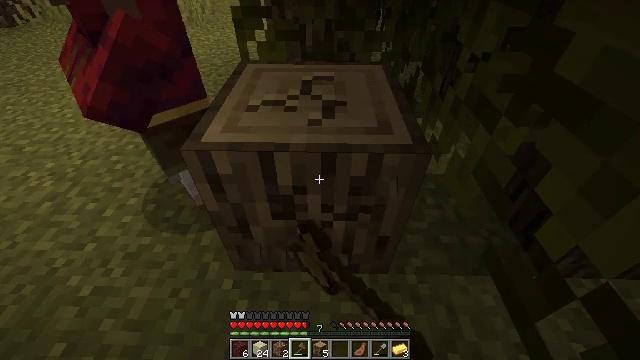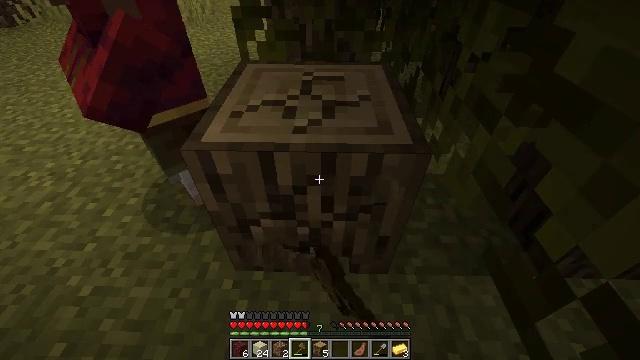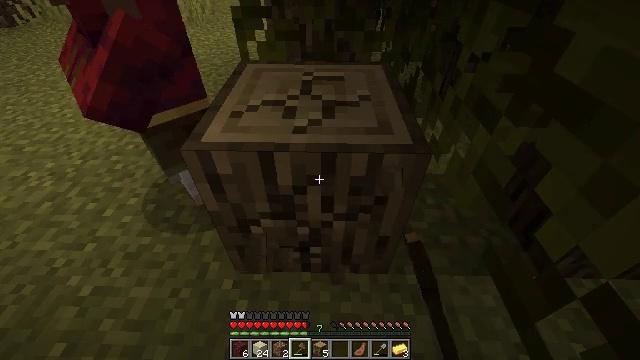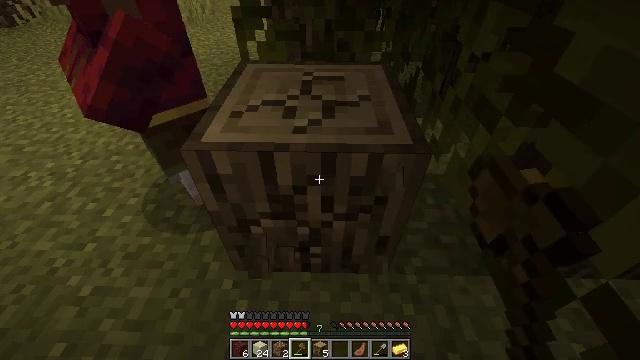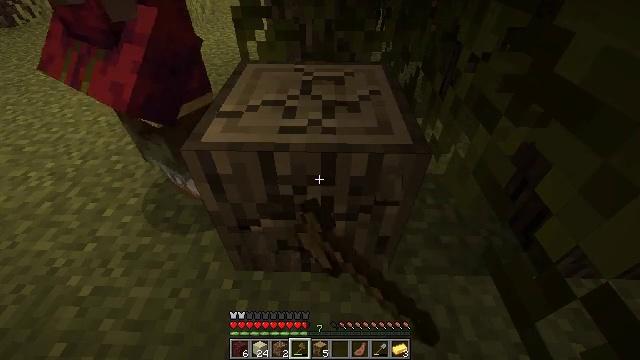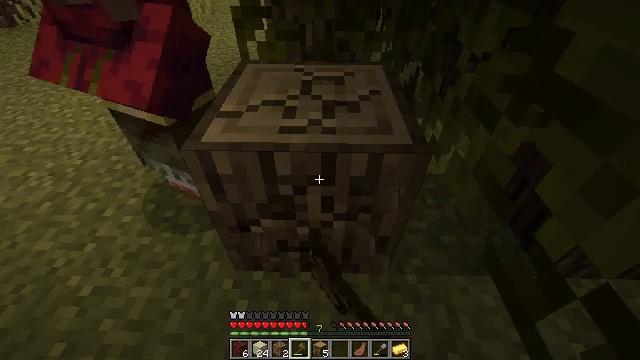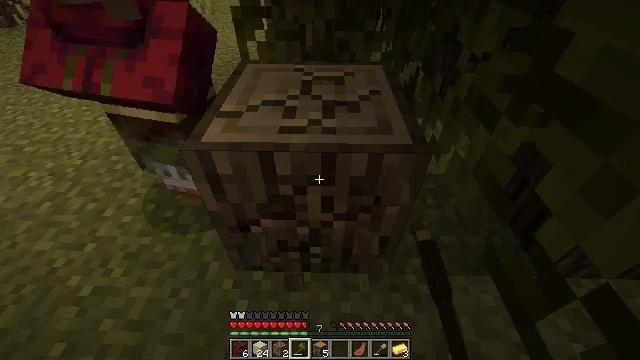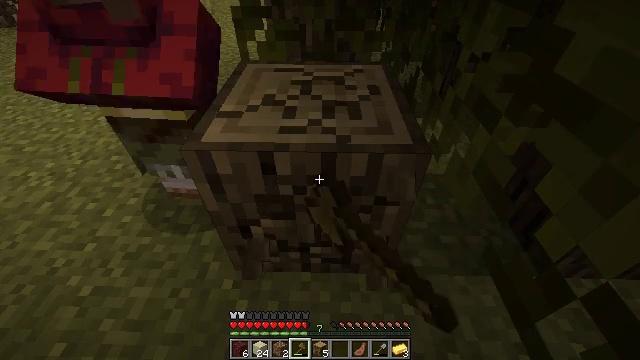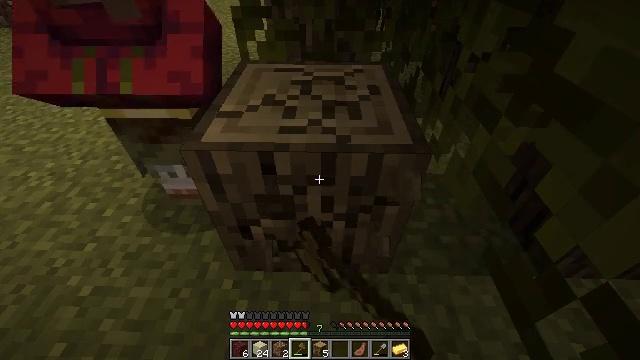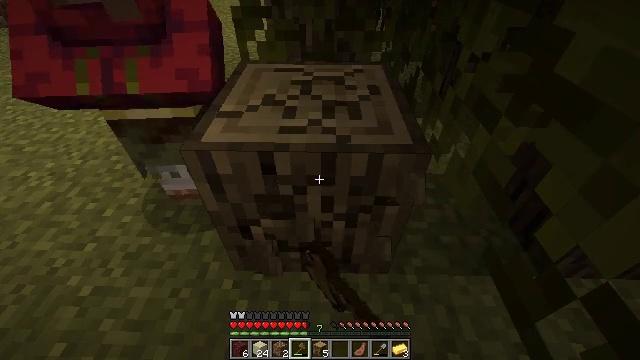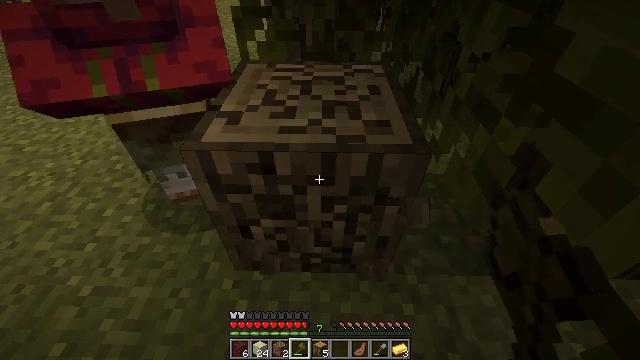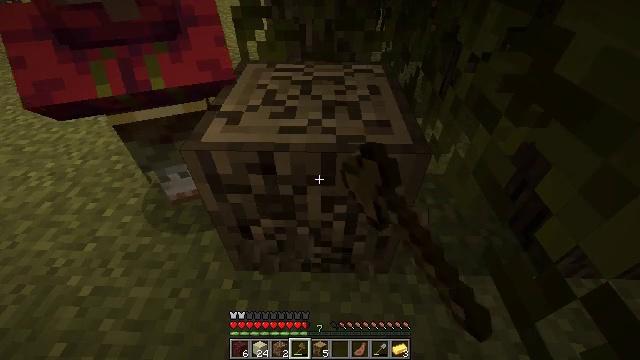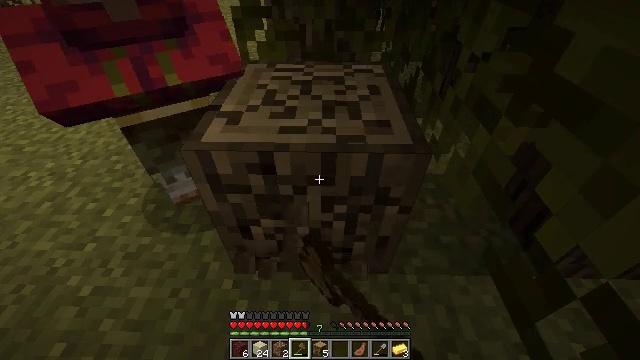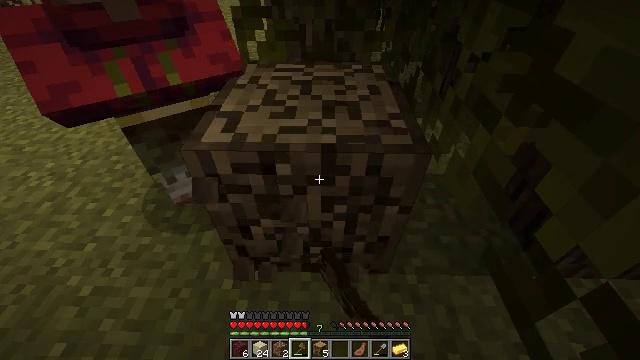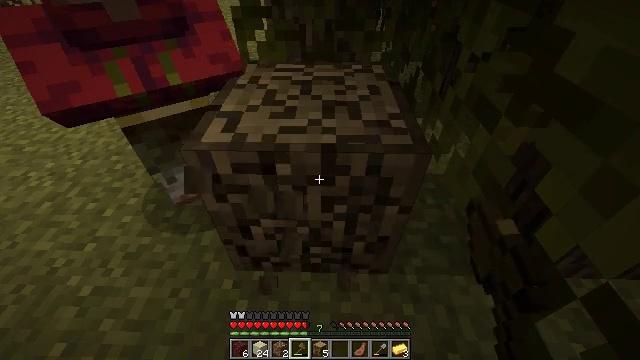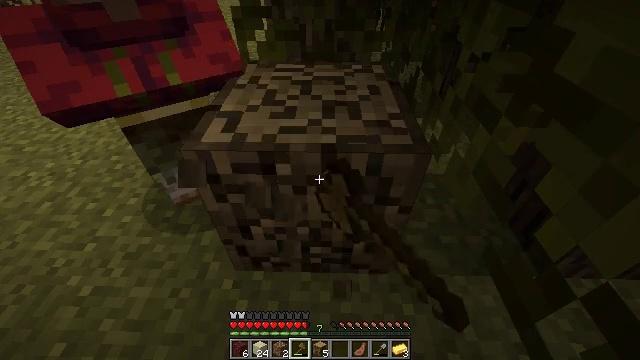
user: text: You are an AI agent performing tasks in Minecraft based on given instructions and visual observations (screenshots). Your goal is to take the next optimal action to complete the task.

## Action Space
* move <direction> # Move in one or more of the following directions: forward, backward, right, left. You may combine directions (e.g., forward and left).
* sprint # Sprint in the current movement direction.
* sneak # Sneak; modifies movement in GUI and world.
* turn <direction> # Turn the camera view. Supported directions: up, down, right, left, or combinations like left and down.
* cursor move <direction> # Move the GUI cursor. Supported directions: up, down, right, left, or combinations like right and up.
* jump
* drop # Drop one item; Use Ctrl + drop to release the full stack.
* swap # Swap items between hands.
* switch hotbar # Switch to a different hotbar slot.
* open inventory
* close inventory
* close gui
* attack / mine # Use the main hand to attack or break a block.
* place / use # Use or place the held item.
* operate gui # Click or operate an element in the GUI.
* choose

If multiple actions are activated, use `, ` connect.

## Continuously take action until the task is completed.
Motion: motion action
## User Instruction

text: Collect oak log for crafting.
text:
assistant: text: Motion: attack / mine
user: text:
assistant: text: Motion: attack / mine
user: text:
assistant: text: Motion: attack / mine
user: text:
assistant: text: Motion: attack / mine
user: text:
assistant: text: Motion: attack / mine
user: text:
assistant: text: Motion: attack / mine
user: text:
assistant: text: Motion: attack / mine
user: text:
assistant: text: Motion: attack / mine
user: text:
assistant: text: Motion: attack / mine
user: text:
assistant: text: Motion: attack / mine
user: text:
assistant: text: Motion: attack / mine
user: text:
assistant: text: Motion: attack / mine
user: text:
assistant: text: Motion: attack / mine
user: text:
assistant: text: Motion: attack / mine
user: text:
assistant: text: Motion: attack / mine
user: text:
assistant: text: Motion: attack / mine
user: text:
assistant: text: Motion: attack / mine
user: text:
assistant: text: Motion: attack / mine
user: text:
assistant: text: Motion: attack / mine
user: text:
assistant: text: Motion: attack / mine
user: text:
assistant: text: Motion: attack / mine
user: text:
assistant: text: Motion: attack / mine
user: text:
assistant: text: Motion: attack / mine
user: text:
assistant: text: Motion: attack / mine
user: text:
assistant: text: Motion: attack / mine
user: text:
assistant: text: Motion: move forward, turn up
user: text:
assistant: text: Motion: move forward, turn right and up
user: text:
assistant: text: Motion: move forward, turn right and up
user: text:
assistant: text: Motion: move forward, turn right and up
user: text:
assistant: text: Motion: move forward, turn right and up